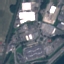
Land use / land cover: Industrial